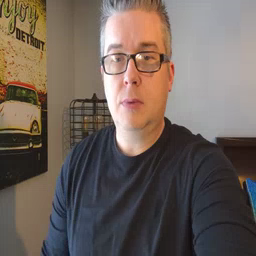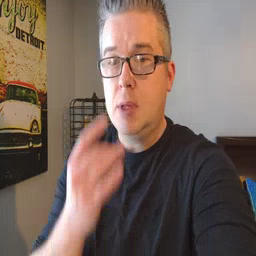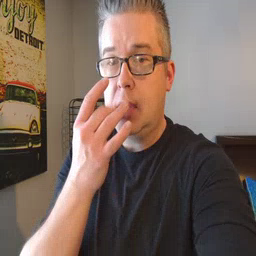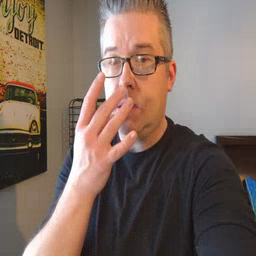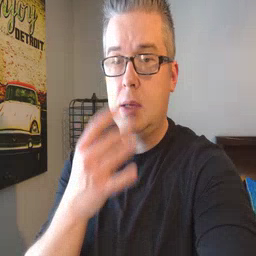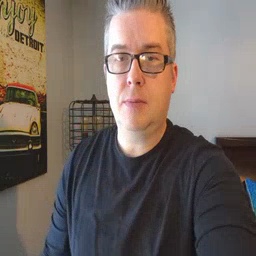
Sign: snack